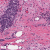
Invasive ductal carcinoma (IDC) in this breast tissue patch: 0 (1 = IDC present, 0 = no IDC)